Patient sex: M
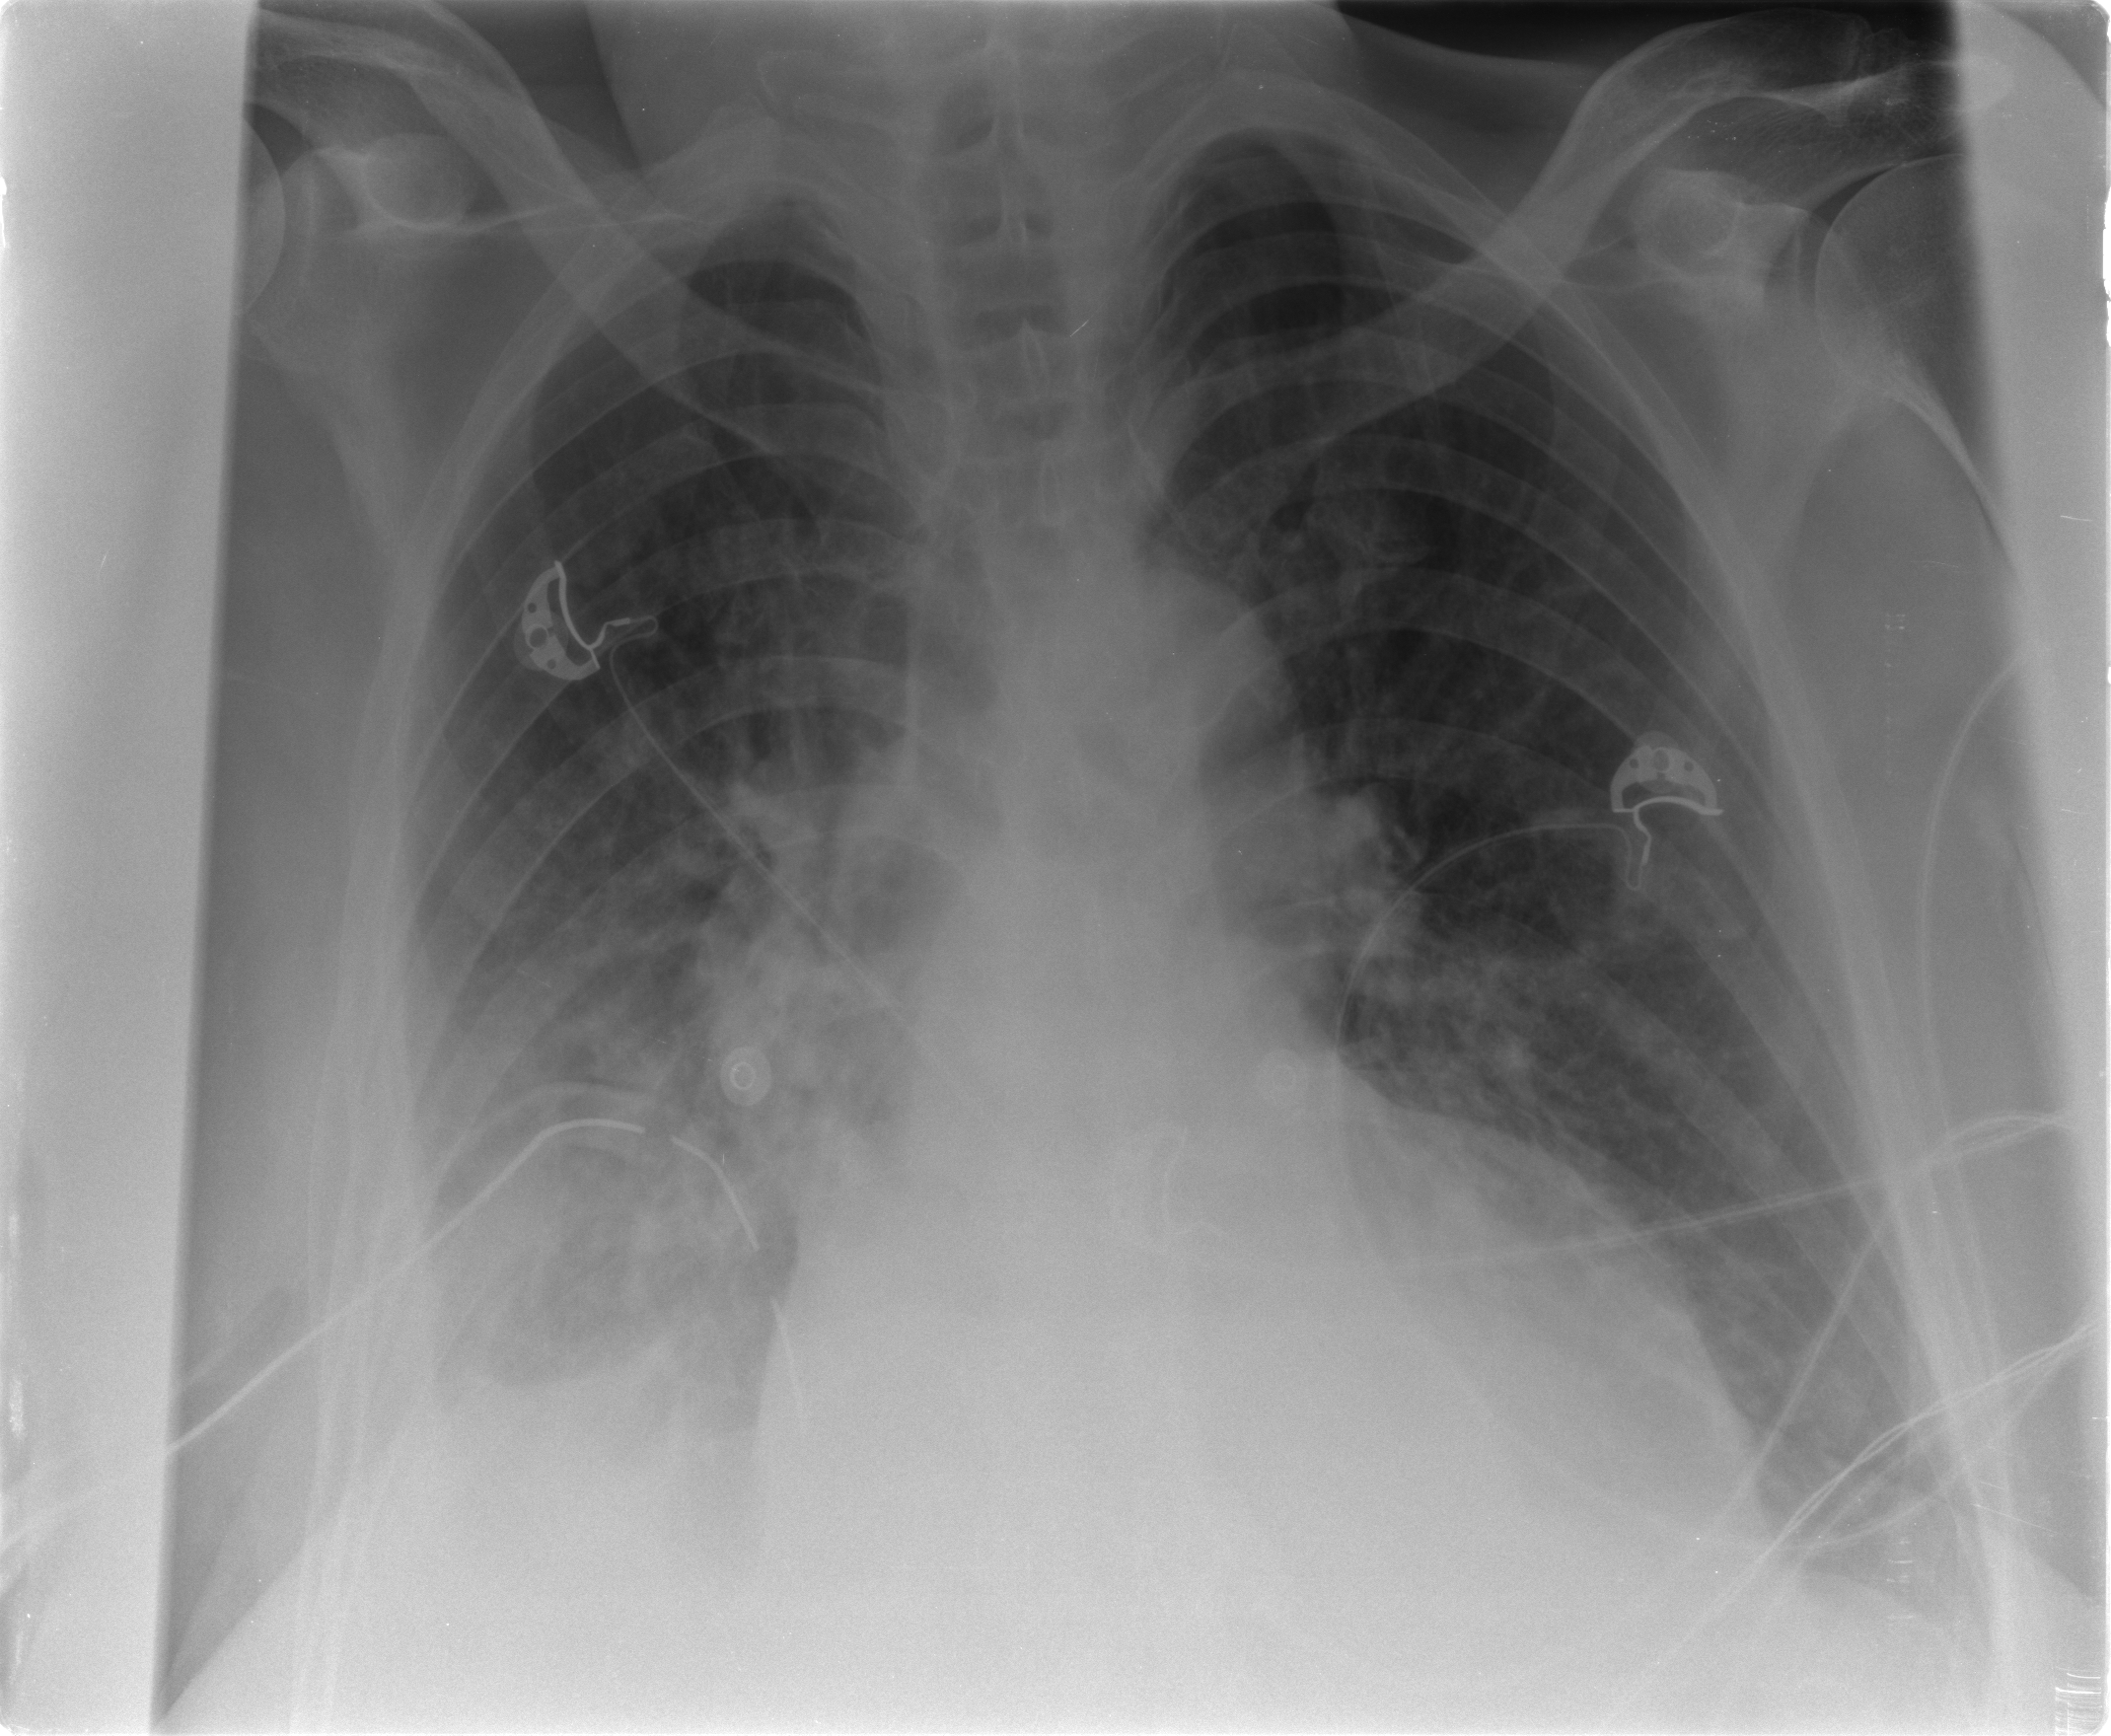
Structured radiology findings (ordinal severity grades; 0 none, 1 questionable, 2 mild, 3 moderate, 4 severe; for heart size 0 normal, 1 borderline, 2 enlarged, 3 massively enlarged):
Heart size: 2
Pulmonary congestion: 2
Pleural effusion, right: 2
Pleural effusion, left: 1
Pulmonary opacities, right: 2
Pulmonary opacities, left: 1
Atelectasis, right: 2
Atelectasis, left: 1